Question:
I'm trying to achieve this effect that can be seen above on <URL>'s sample app:
Basically I need to show a header view on top of a ListView but bellow its scrollbar. I don't need anything related to sections or alphabetical indexing or anything like that.
I'm unable to figure out how to do this based on the source code of <URL>' like this:
'''
protected void dispatchDraw(Canvas canvas)
{
View view = LayoutInflater.from(getContext()).inflate(R.layout.header, this, false);
drawChild(canvas, view, getDrawingTime());
super.dispatchDraw(canvas);
}
'''
But it doesn't work, no header is drawn.
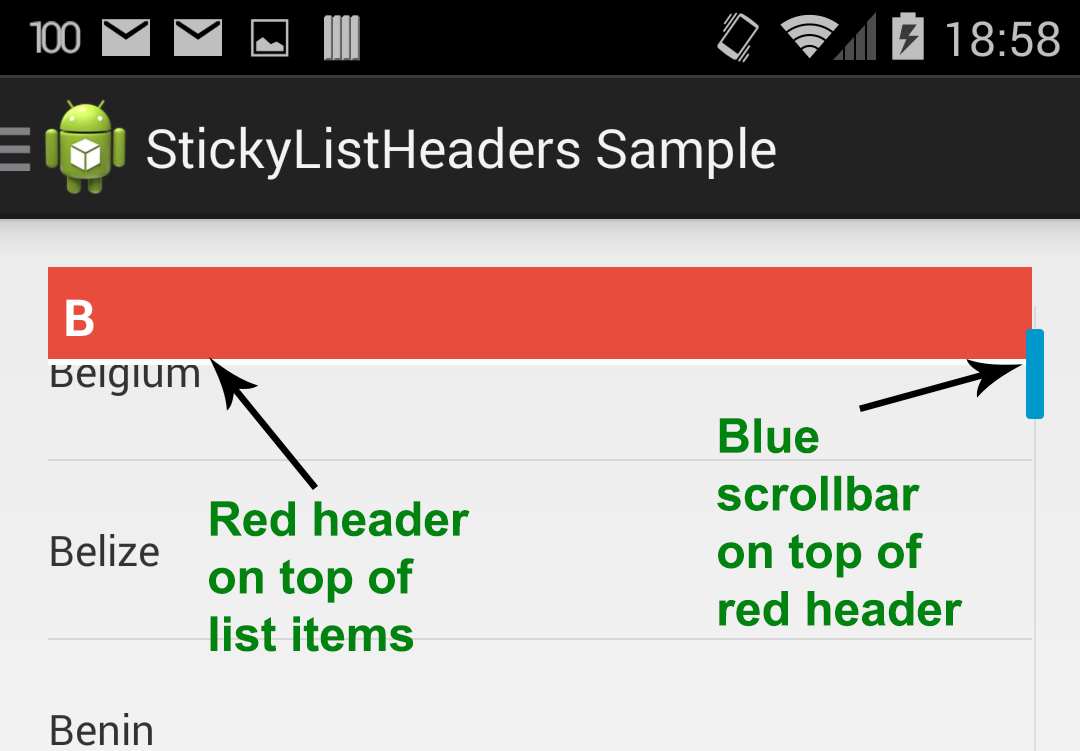
Answer: Answering my own question. This ListView subclass is able to do what I wanted. The first element of the list can become fixed calling 'showFixedHeader()':
'''
import android.content.Context;
import android.graphics.Canvas;
import android.util.AttributeSet;
import android.view.View;
import android.widget.ListAdapter;
import android.widget.ListView;
public class FixedHeaderListView extends ListView
{
private View fixedHeader = null;
private boolean fixedHeaderLayoutDone = false;
private boolean showFixedHeader = true;
@SuppressWarnings("unused")
public FixedHeaderListView(Context context)
{
super(context);
}
@SuppressWarnings("unused")
public FixedHeaderListView(Context context, AttributeSet attrs)
{
super(context, attrs);
}
@SuppressWarnings("unused")
public FixedHeaderListView(Context context, AttributeSet attrs, int defStyle)
{
super(context, attrs, defStyle);
}
public void showFixedHeader(boolean show)
{
this.showFixedHeader = show;
requestLayout(); // Will cause layoutChildren() and dispatchDraw() to be called
}
@Override
protected void layoutChildren()
{
super.layoutChildren();
if (!fixedHeaderLayoutDone)
{
ListAdapter adapter = getAdapter();
if (adapter != null && adapter.getCount() > 0)
{
// Layout the first item in the adapter's data set as the fixed header
fixedHeader = adapter.getView(0, null, this);
if (fixedHeader != null)
{
// Measure and layout
LayoutParams layoutParams = (LayoutParams)fixedHeader.getLayoutParams();
if (layoutParams == null)
{
layoutParams = new LayoutParams(LayoutParams.MATCH_PARENT, LayoutParams.WRAP_CONTENT);
}
int heightMode = MeasureSpec.getMode(layoutParams.height);
if (heightMode == MeasureSpec.UNSPECIFIED)
{
heightMode = MeasureSpec.EXACTLY;
}
int heightSize = MeasureSpec.getSize(layoutParams.height);
int maxHeight = getHeight() - getListPaddingTop() - getListPaddingBottom();
if (heightSize > maxHeight)
{
heightSize = maxHeight;
}
int widthSpec = MeasureSpec.makeMeasureSpec(getWidth() - getListPaddingLeft() - getListPaddingRight(), MeasureSpec.EXACTLY);
int heightSpec = MeasureSpec.makeMeasureSpec(heightSize, heightMode);
fixedHeader.measure(widthSpec, heightSpec);
fixedHeader.layout(0, 0, fixedHeader.getMeasuredWidth(), fixedHeader.getMeasuredHeight());
// Flag as layout done
fixedHeaderLayoutDone = true;
}
}
}
}
@Override @SuppressWarnings("NullableProblems")
protected void dispatchDraw(Canvas canvas)
{
super.dispatchDraw(canvas);
if (fixedHeader != null && showFixedHeader)
{
drawChild(canvas, fixedHeader, getDrawingTime());
}
}
}
'''
It's not heavily tested, but it's a good starting point.